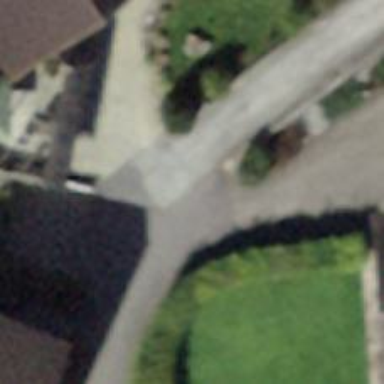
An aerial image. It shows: Asphalt road in residential area.